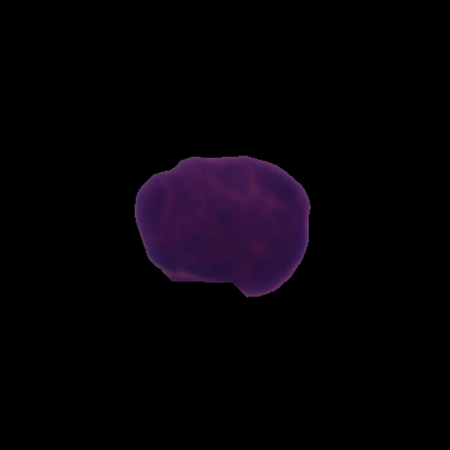
Label: healthy